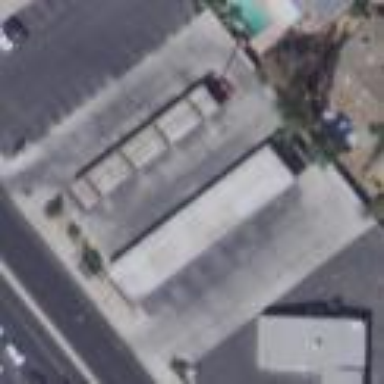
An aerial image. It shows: Commercial area featuring car wash.